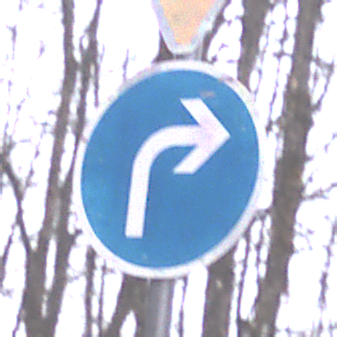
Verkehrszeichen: VorgeschriebeneFahrtrichtungRechts
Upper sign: VorfahrtGewaehren
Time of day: Midday
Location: Outdoor (Nature)
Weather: Overcast
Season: Autumn
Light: Natural